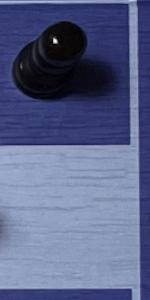
Label: Empty